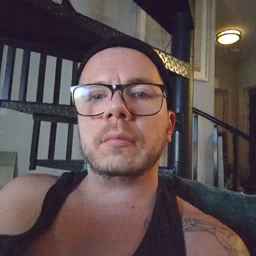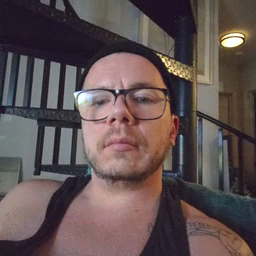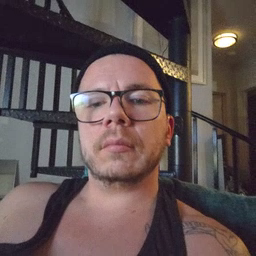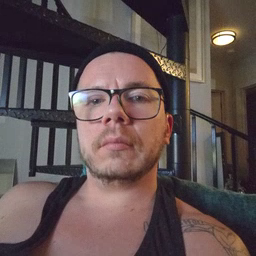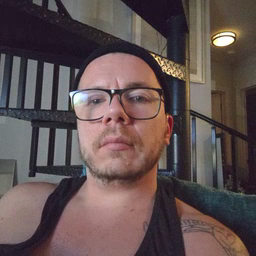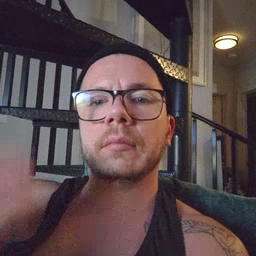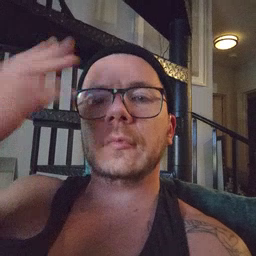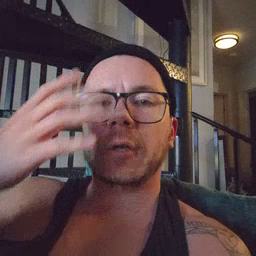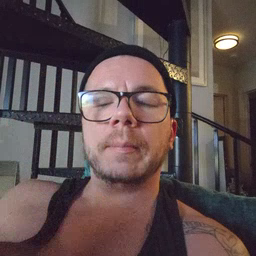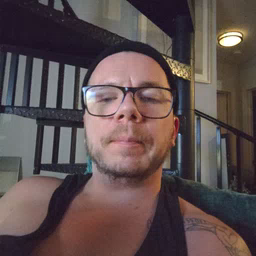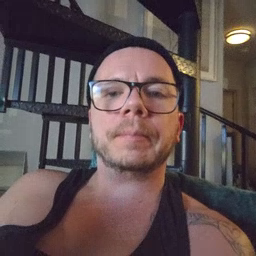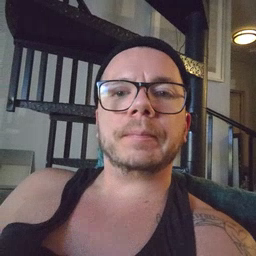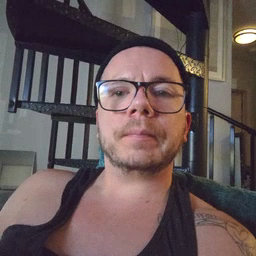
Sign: sun